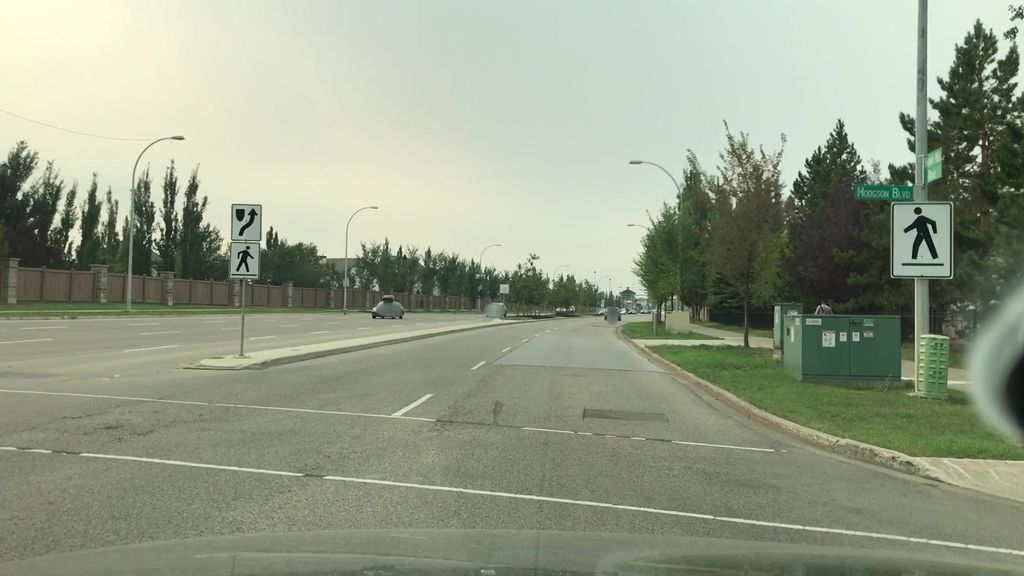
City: edmonton